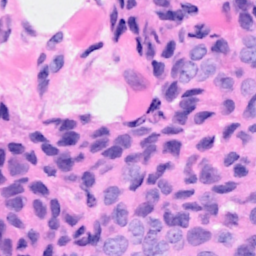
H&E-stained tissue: Breast